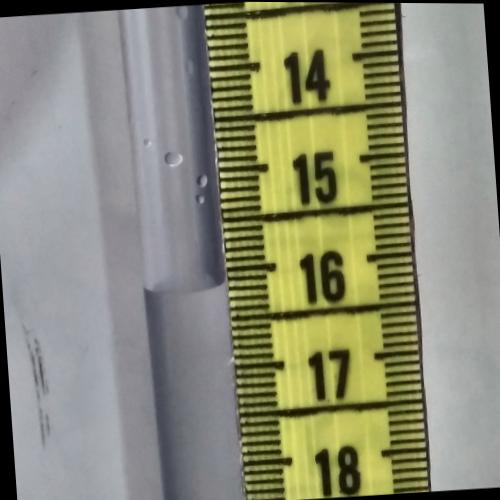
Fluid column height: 16.2 cm